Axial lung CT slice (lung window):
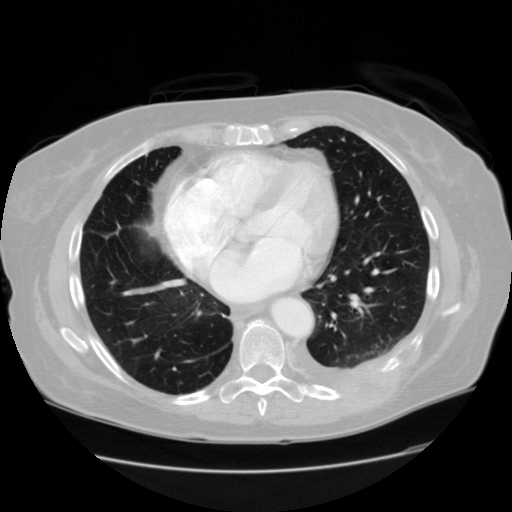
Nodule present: no